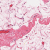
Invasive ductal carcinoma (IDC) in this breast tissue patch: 0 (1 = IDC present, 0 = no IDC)